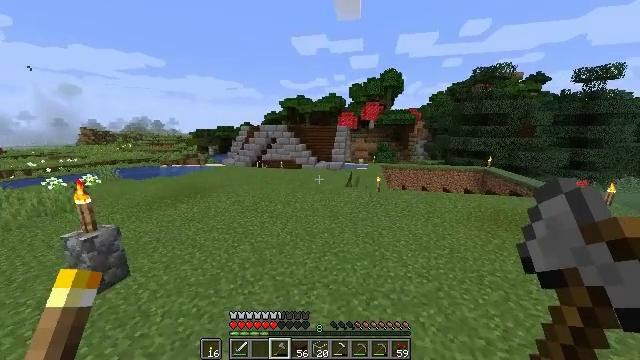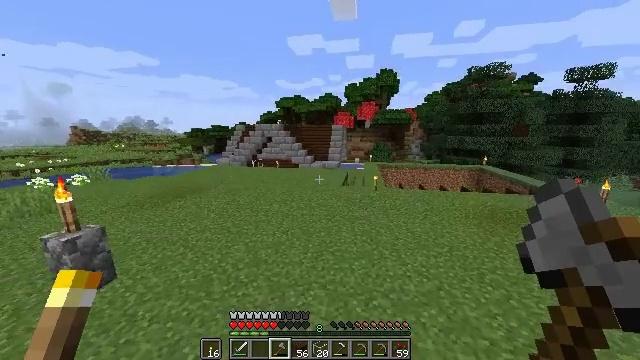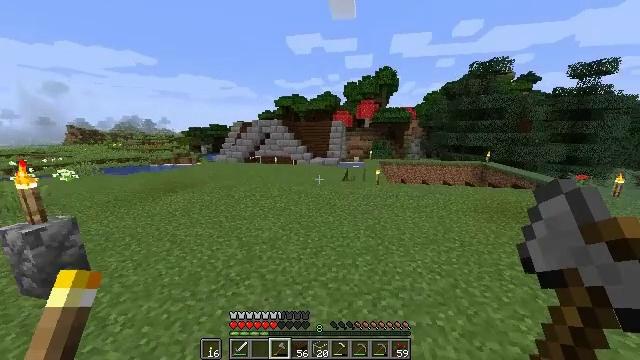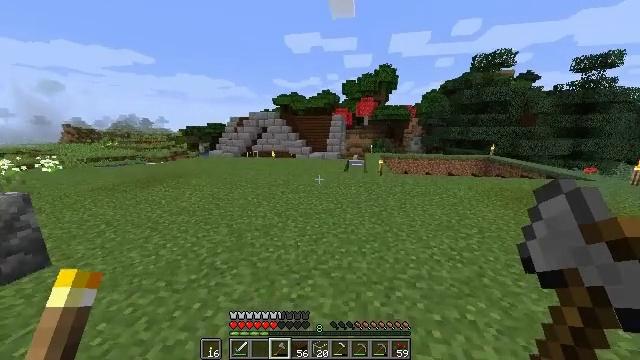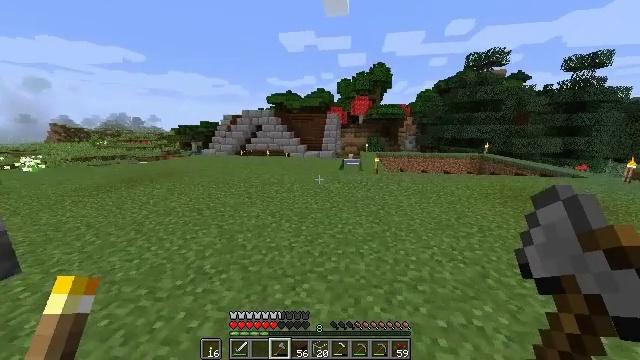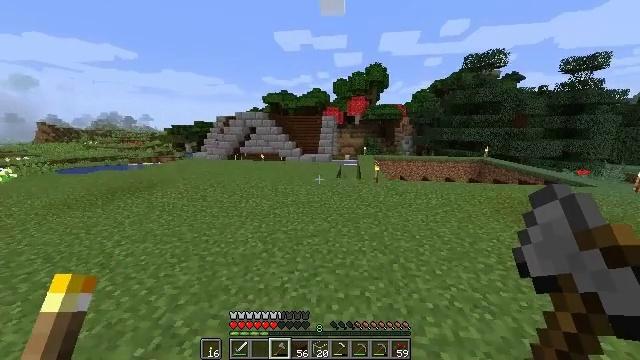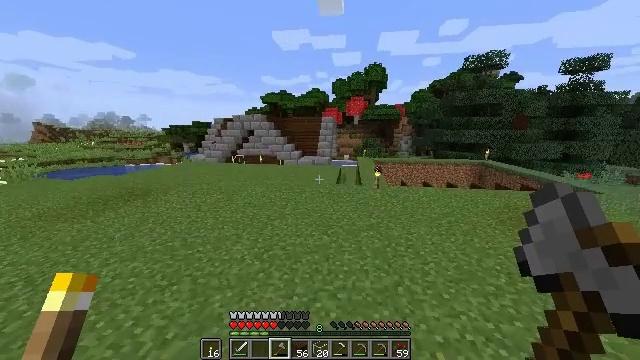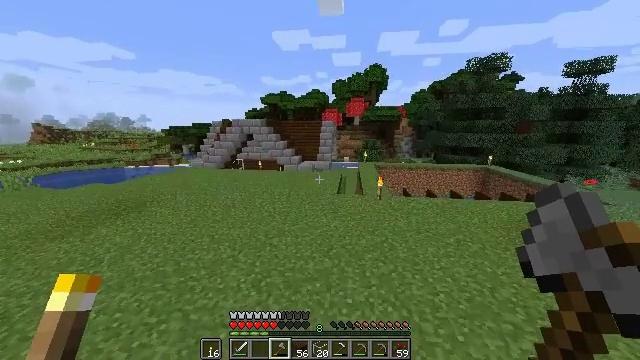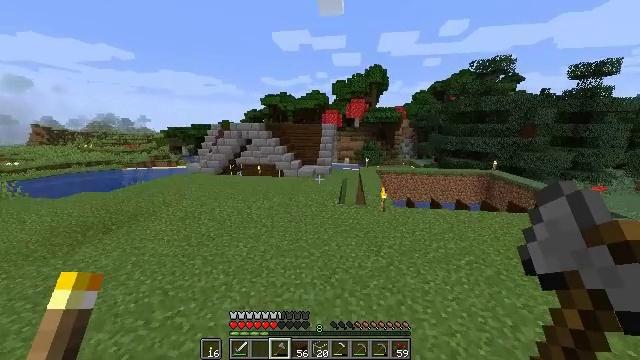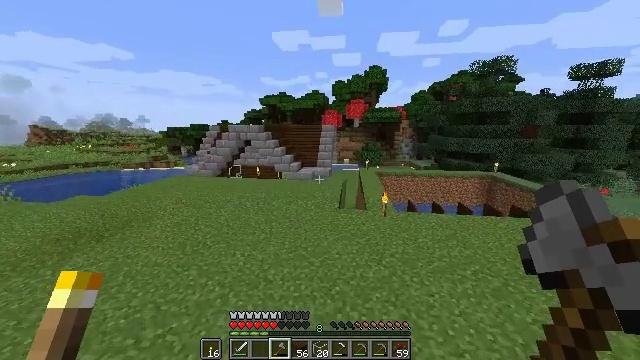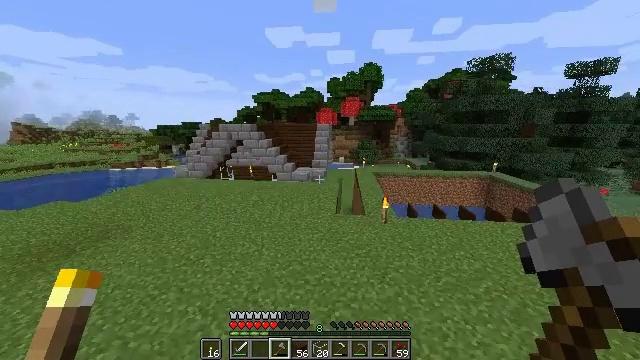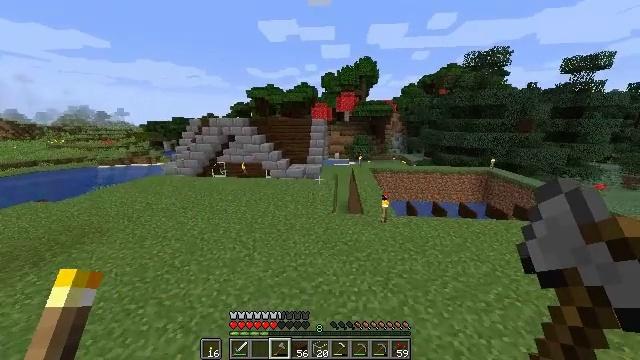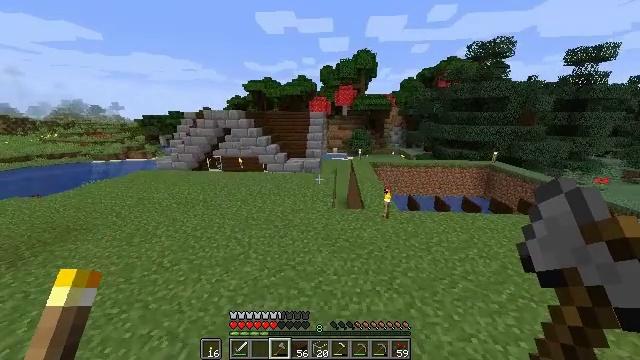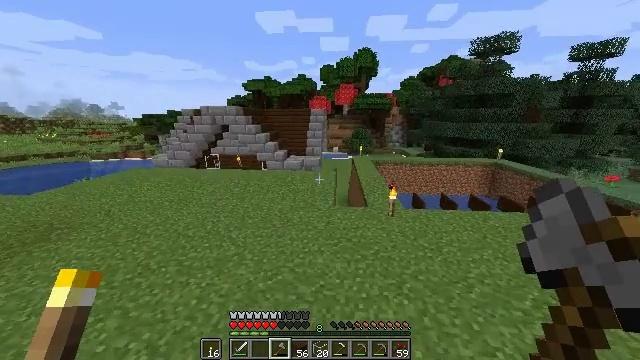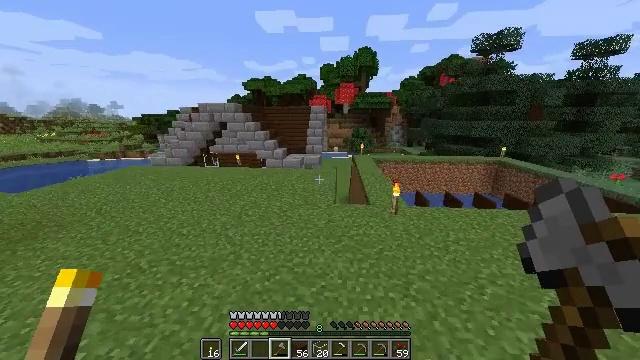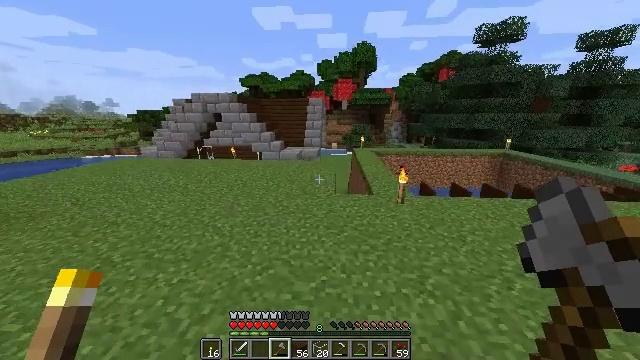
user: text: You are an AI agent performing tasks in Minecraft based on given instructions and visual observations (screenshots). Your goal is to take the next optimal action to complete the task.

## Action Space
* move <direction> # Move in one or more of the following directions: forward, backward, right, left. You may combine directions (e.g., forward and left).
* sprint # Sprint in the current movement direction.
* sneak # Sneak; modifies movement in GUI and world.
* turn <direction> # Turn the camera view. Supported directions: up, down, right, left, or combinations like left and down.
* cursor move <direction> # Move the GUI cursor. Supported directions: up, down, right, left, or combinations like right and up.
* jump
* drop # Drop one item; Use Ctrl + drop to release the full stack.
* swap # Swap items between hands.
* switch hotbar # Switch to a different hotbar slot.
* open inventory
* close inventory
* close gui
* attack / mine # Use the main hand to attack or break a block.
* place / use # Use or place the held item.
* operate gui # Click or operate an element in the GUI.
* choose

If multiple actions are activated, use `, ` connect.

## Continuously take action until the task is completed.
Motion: motion action
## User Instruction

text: Generate a cobblestone slab using cobblestone in the crafting table.
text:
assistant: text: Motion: move forward, turn right, jump
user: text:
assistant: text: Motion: move forward, jump
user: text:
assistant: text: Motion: move forward, jump
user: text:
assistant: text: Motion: move forward, sprint, turn right, jump
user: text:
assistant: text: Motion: move forward, sprint, turn right, jump
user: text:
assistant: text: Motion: move forward, sprint, jump
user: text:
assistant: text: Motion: move forward, sprint, jump
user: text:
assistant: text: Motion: move forward, jump
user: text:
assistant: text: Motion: move forward, jump
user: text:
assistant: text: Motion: move forward, turn right, jump
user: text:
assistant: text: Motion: move forward, turn right and down, jump
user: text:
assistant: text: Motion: move forward, turn down, jump
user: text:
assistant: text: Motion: move forward, jump
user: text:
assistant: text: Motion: move forward, jump
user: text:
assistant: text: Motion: move forward, jump
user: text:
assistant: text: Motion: move forward, sprint, jump
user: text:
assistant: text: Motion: move forward, sprint, jump
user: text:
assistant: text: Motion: move forward, sprint, jump
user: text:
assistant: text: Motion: move forward, sprint, jump
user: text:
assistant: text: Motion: move forward, jump
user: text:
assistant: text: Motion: move forward, jump
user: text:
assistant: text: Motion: move forward, jump
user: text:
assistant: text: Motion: move forward, jump
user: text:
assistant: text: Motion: move forward, jump
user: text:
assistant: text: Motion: move forward
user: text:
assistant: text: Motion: move forward, sprint
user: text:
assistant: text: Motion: move forward, sprint
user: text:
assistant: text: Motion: move forward, sprint
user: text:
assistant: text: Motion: move forward
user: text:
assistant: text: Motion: move forward, sprint